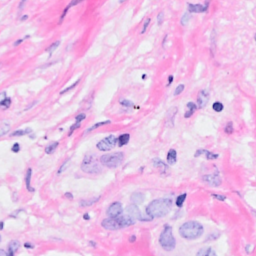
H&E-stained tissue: Breast